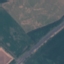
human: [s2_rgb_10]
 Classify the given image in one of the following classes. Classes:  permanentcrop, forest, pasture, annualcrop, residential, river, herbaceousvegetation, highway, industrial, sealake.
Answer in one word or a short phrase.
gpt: Highway